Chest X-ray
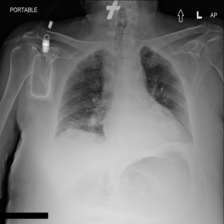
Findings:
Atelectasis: negative
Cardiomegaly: negative
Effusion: negative
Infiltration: negative
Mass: negative
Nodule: negative
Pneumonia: negative
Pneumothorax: negative
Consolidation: negative
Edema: negative
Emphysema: negative
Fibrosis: negative
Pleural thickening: negative
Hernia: negative